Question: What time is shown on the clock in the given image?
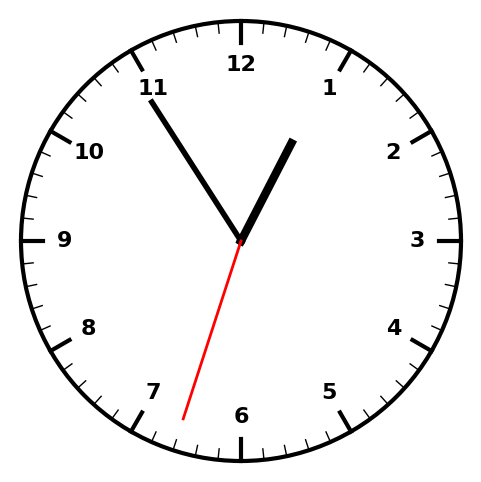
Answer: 12:54:33